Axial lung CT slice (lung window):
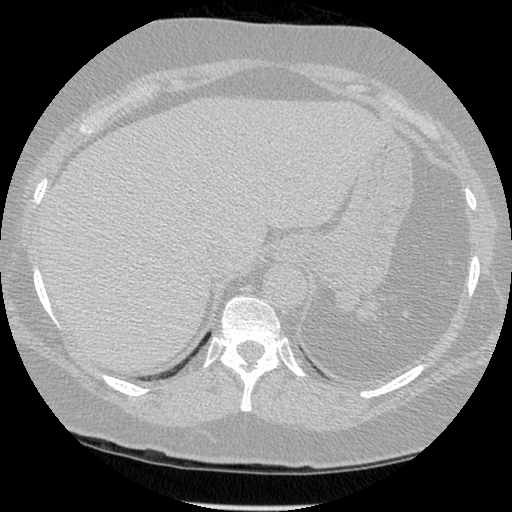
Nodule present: no